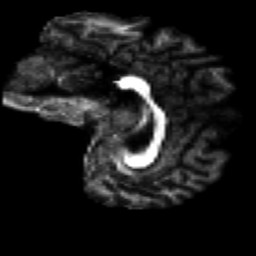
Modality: FA
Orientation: sagittal
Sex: male
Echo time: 0.114 s